Question:
Is it possible to set a title instead of A 'CPTPlotSymbol' ? I want to display the co-ordinates instead of a symbol.Here is the screen shot.I want a label where , there is a circle symbol plot in the screen shot.
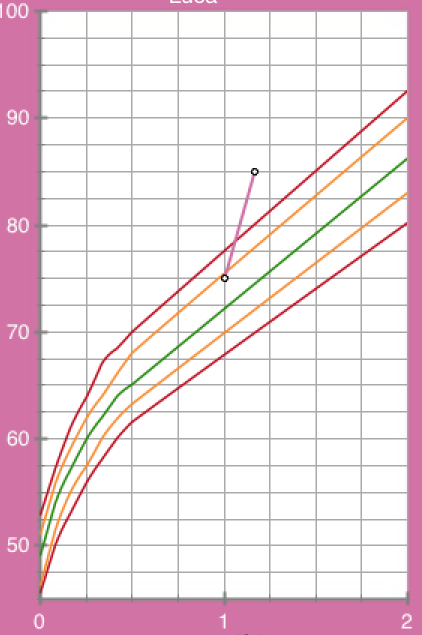
Answer: Set the 'plotSymbol' to 'nil' to remove the symbols from the plot. You want to use data labels to label the points. If you just want to show the y-coordinate, set a 'labelTextStyle' and 'labelFormatter'. The plot will create and display labels automatically using the given style and number format.
If you need more complex labels (e.g., showing both x and y coordinates), you can make custom labels. Implement the '-dataLabelForPlot:recordIndex:' datasource method. This method can return any 'CPTLayer', so you have a lot of flexibility. For simple text labels, create a string with the label text and display it in a 'CPTTextLayer'. The plot will position the label for you and keep it aligned with the data point if it moves.